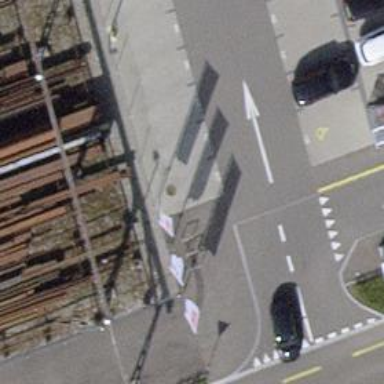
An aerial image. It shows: Flagpole structure.